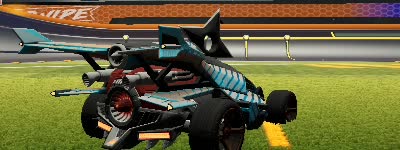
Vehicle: aftershock